Question: I've just switched from mysql to work with mongoDB and it's pretty awesome but I'm struggling with the db datasize..
I have about 700 documents per day, and each has about 900 comments embeddeds inside.
The average object size is about 53k (this is only with a couple of hours), so with easy maths it should be 53*700 = 37MB. But the total size is about 250MB (storageSize) (only 2h!)
So, I'll create more than 1GB of data every day, in mysql was about 100mb/day (even less).
is this normal? How can I deal with it? Thanks!

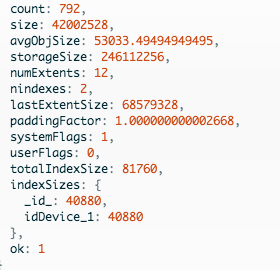
Answer: The reason why you are seeing this is because of fragmentation of record objects.
Each document within MongoDB is held within an internal record object, think of it as a C++ struct which represents a document.
Record objects are single contiguous pieces of hard disk space, so as to limit the number of hard disk look-ups and make them sequential. This hard disk look-up has a nasty down side though, if are constantly growing your documents then they must constantly be moved to larger and larger record objects, sending the old record objects to the '$freelists' (an internal list of free spaces) to be used by another object of that size that comes in.
This creates fragmentation, I believe this is what you are seeing with your own data.
One way to solve this normally is to use 'powerof2sizes' ( <URL>, unfortunately due to how your document increases I do not think this will work.
Another way to solve this would be to manually set the padding so that the document always fits and never moves however you cannot yet: <URL>
The best way, currently, to solve this problem is to change your schema to factor out the comments into their own collection.
This does mean two queries but they should be two indexed super fast queries, maybe a couple of microseconds slower than loading that document from disk.